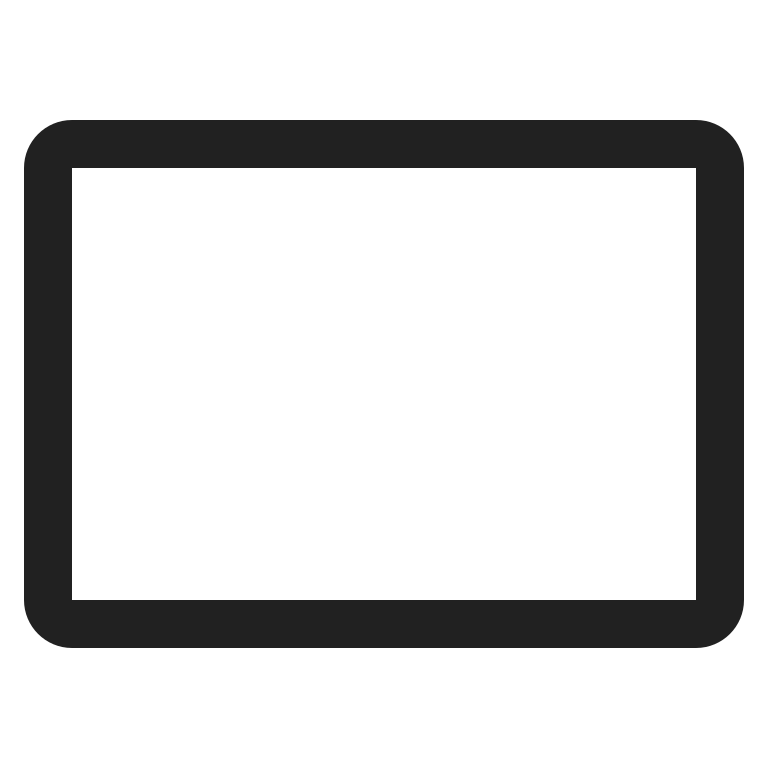
white flag high contrast